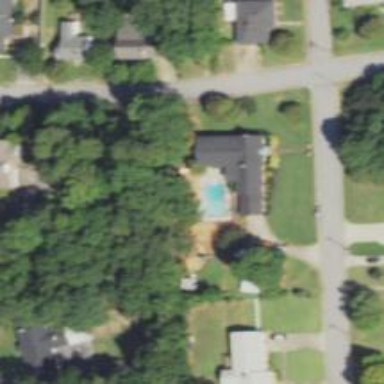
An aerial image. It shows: Swimming pool located in leisure land.